Field crop: tomato
Growth stage: 1
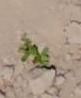
Species: portulaca